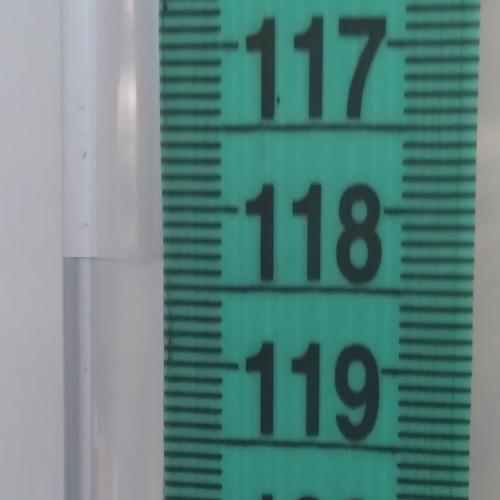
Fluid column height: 118.4 cm